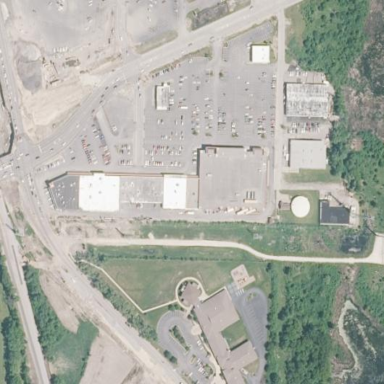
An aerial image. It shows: Retail area.